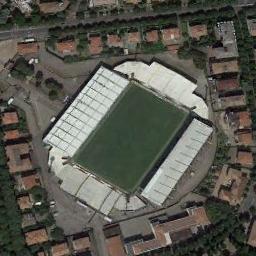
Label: stadium